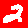
Digit: 2